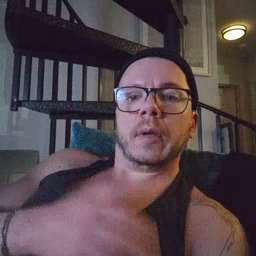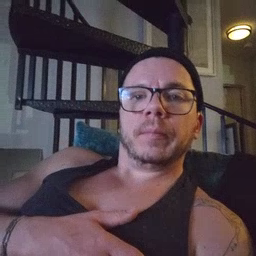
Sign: now